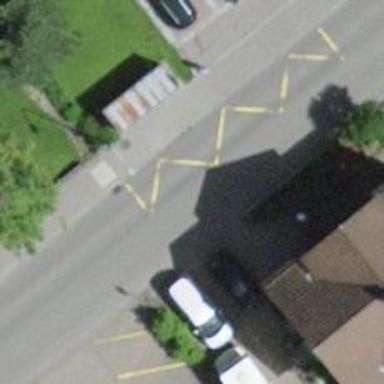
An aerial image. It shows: Public transport stop position.